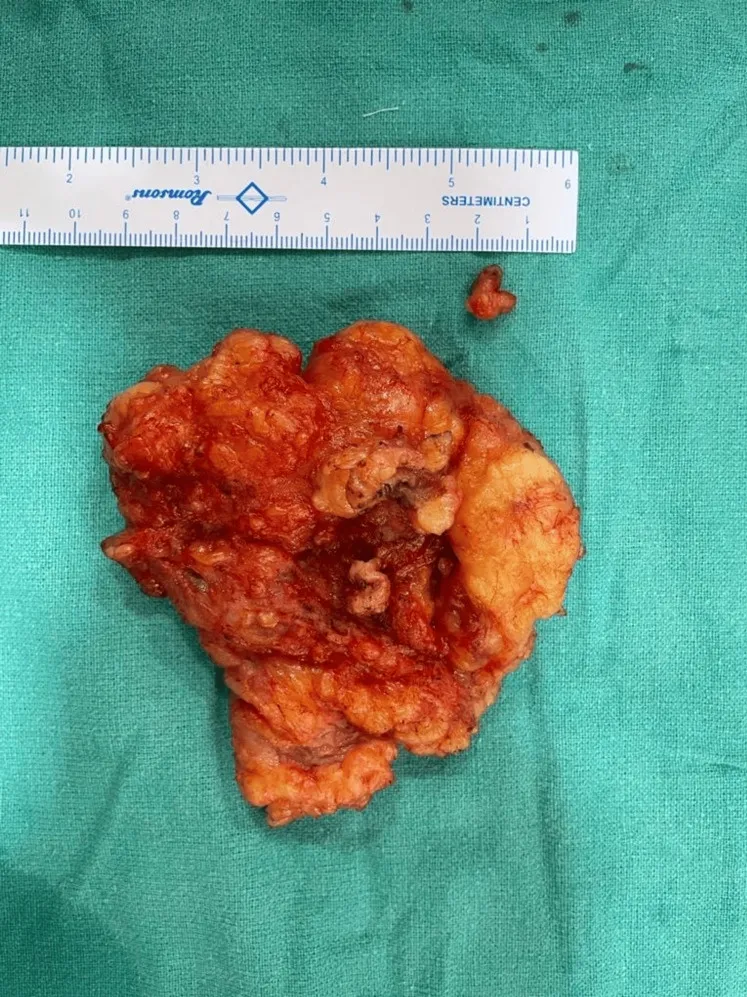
Excised mass measuring 12 x 10 cm.
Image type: medical_photograph (other_medical_photograph)